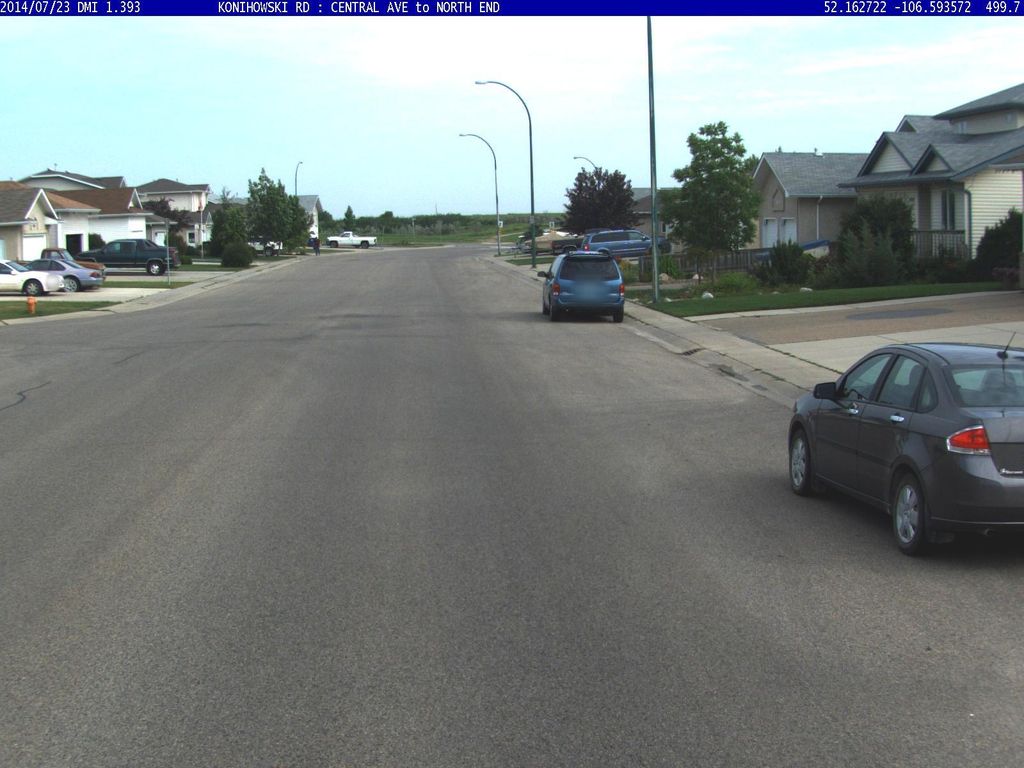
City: saskatoon